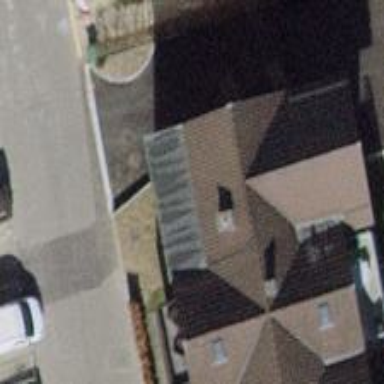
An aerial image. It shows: Apartment building with tile roof.